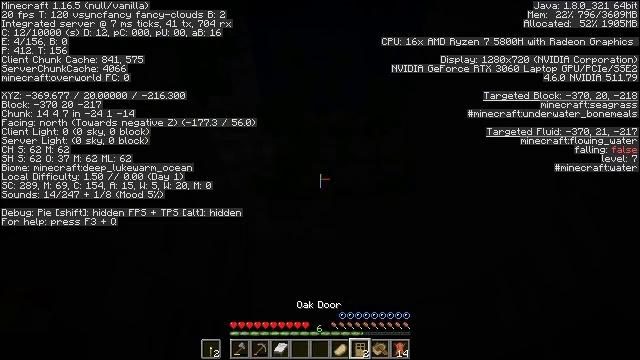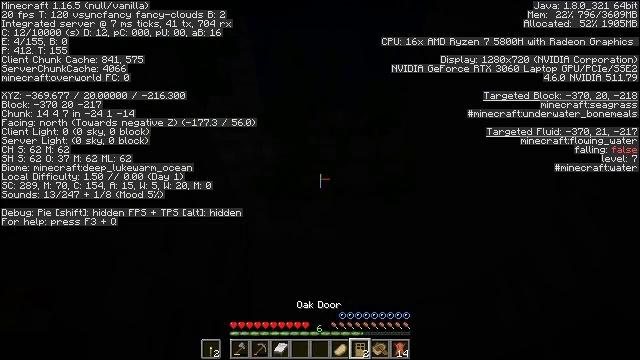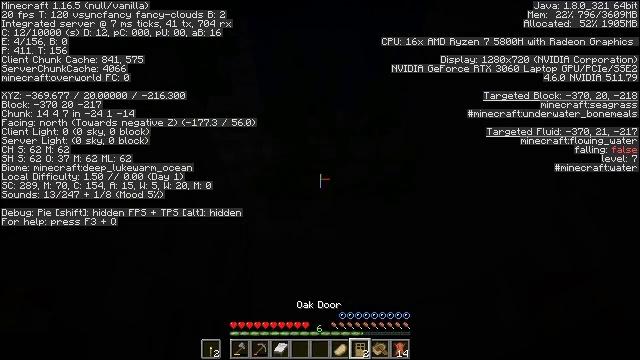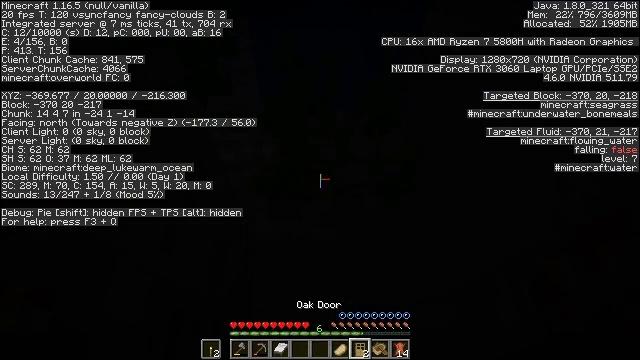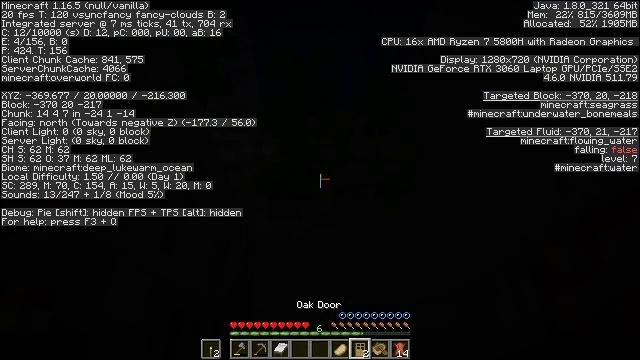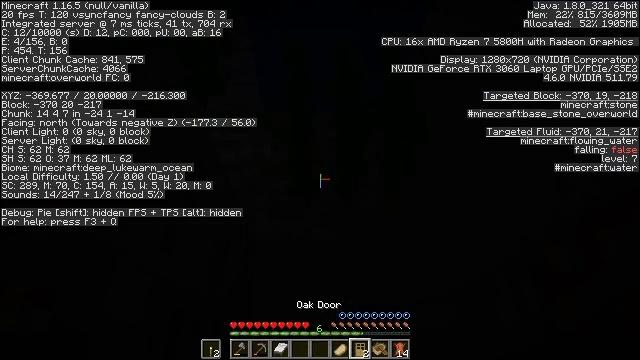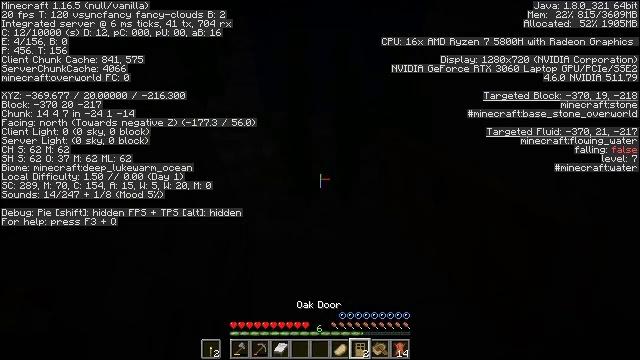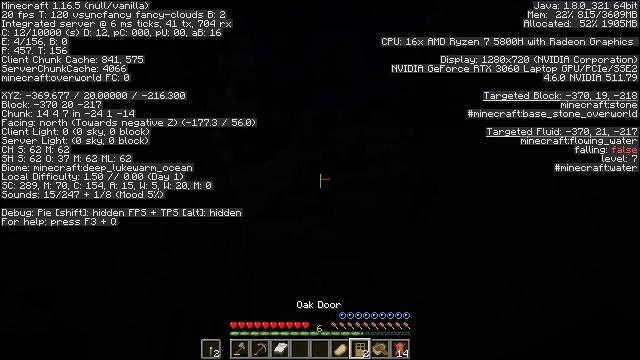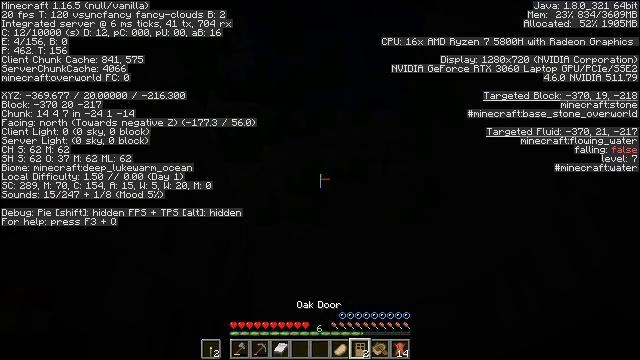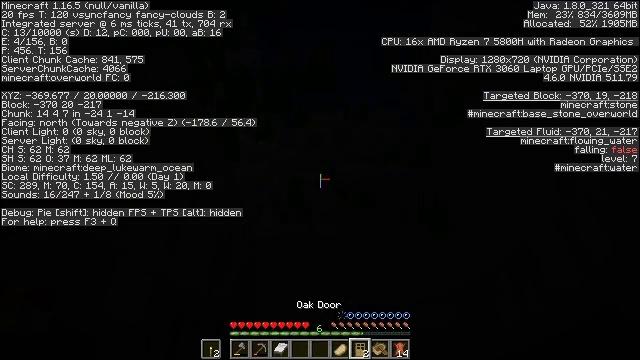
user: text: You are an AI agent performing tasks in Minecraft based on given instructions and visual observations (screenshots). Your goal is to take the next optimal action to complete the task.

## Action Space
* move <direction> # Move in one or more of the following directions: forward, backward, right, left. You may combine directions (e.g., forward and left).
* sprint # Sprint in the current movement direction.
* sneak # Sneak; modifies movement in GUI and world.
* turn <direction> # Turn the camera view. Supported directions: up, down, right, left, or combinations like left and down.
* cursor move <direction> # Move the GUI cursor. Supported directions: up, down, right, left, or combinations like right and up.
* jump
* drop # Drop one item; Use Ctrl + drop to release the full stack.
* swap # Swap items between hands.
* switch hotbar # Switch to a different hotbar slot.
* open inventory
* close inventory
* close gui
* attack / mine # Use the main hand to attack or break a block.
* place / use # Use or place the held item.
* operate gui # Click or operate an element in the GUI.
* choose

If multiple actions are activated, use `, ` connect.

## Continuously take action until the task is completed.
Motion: motion action
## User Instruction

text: Collect seagrass by hand or tool.
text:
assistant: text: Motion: no_op
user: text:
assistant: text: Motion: no_op
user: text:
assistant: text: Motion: no_op
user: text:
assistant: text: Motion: no_op
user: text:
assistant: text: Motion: attack / mine
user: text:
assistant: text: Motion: attack / mine
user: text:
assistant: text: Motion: attack / mine
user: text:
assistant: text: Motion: no_op
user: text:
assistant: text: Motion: turn left
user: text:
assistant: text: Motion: use / place